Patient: sex M, age 61
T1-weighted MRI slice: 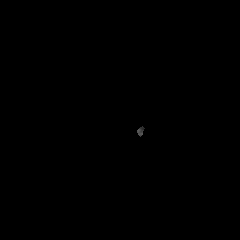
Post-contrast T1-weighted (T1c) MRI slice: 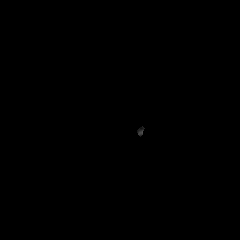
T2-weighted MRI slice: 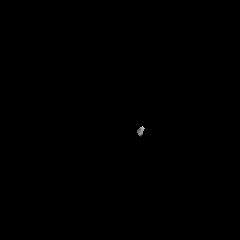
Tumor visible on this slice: no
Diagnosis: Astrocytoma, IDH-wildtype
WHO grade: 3